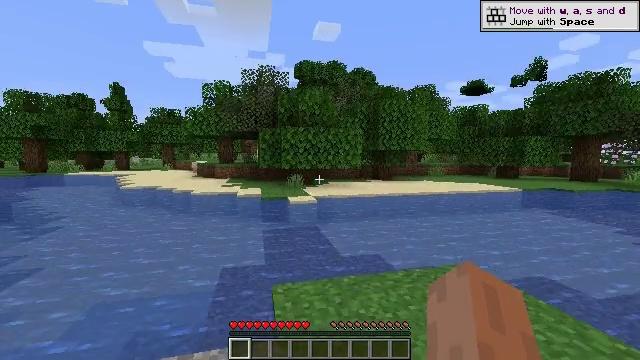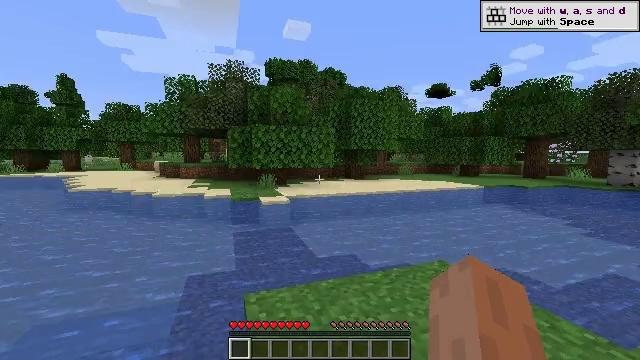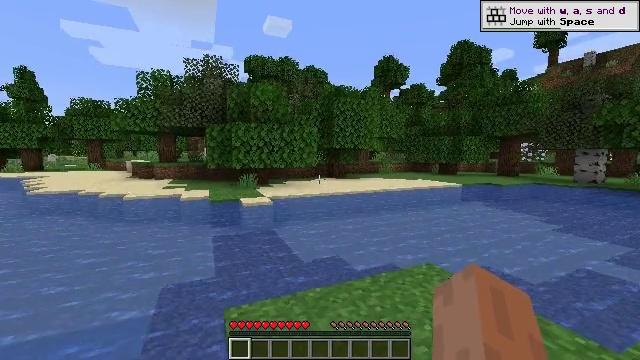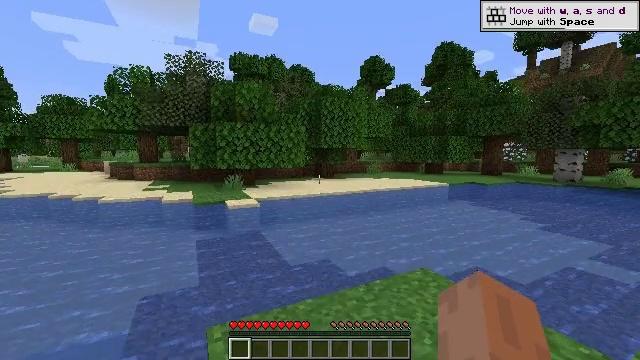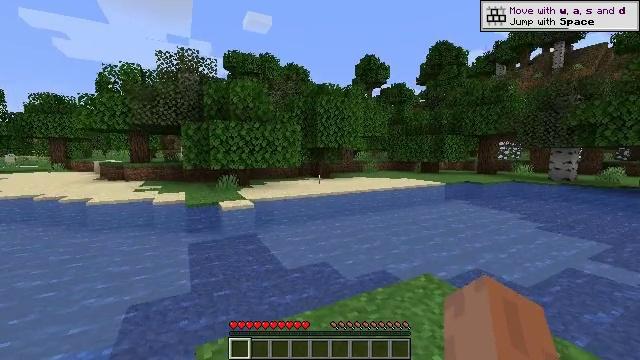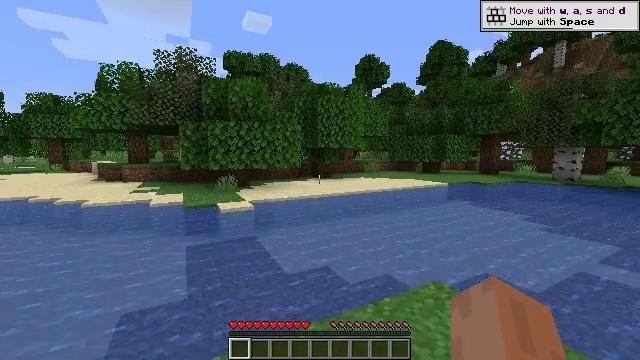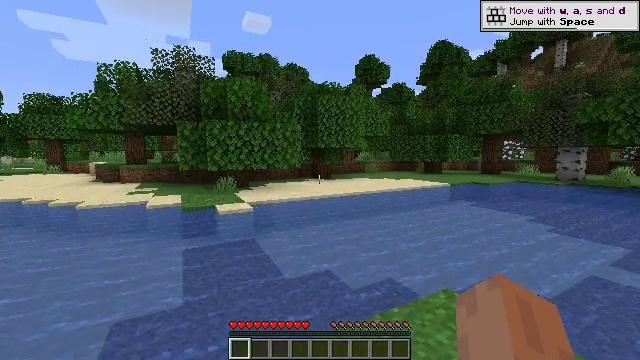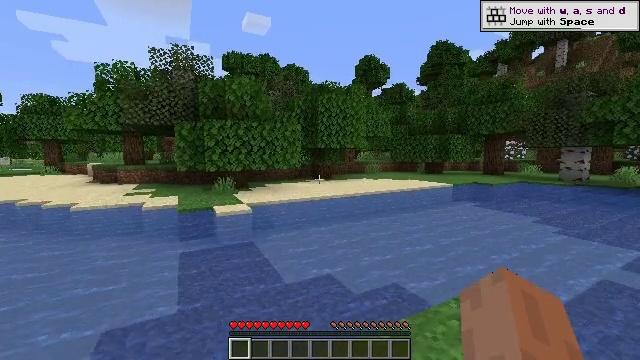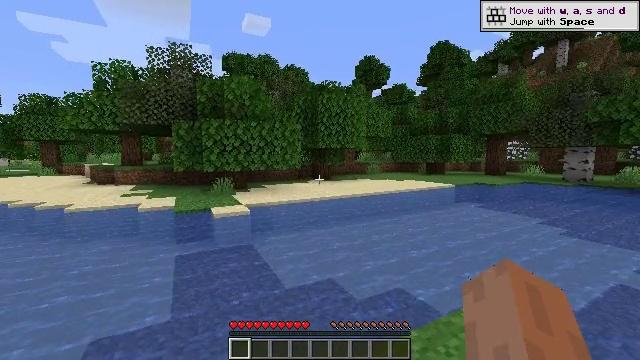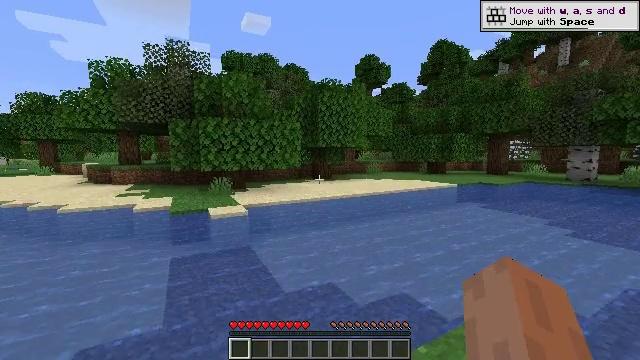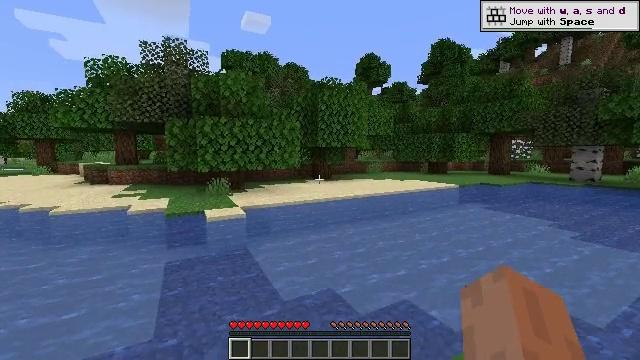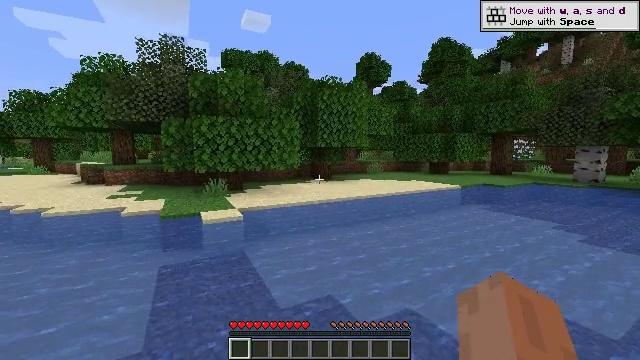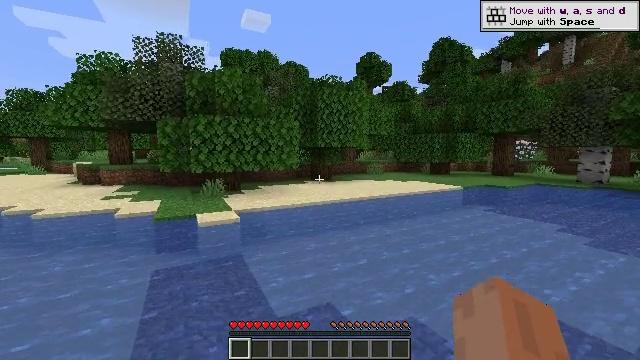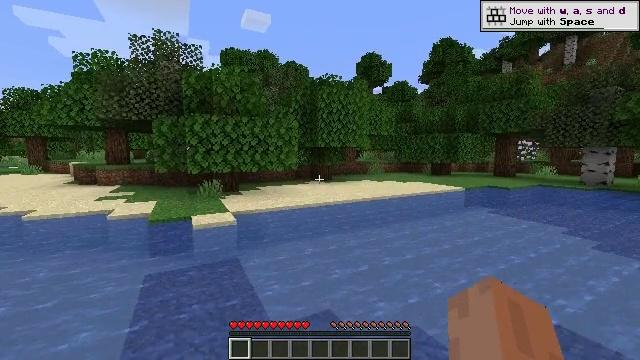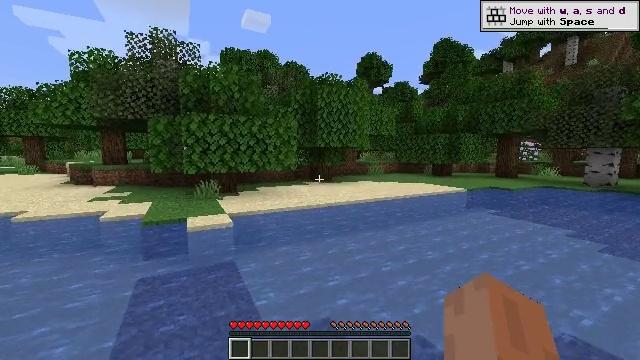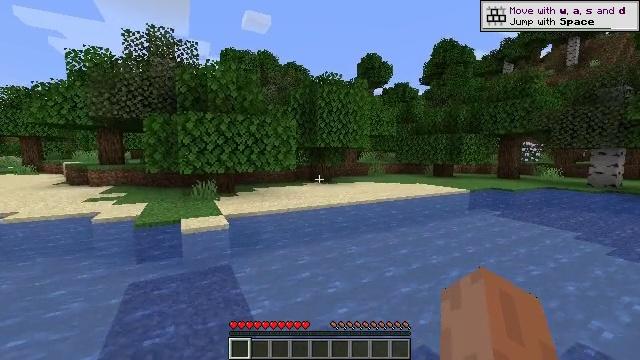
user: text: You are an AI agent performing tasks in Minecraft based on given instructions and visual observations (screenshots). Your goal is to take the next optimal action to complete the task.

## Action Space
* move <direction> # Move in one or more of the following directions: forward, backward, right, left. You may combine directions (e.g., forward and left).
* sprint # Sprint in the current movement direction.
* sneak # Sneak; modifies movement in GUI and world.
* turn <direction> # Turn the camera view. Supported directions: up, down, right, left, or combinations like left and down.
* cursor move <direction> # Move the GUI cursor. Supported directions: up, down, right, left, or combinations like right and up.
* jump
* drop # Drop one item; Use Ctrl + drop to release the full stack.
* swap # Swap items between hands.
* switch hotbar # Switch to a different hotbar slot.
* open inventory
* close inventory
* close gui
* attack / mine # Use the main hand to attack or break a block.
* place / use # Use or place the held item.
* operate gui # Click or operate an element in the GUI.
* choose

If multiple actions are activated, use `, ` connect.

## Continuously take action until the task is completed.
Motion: motion action
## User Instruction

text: Break the grass block.
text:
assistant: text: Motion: move forward, turn right
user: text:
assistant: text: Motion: move forward, turn right
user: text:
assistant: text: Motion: move forward, turn right
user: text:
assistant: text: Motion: move forward, turn right
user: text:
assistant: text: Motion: move forward
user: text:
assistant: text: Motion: move forward
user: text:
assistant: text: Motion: move forward
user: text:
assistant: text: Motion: move forward
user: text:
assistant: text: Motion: move forward
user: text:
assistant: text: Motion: move forward
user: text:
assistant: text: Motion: move forward
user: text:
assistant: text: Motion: move forward
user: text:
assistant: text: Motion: move forward
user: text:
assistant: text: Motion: move forward
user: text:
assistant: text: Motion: move forward
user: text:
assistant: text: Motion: move forward
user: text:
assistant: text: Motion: move forward
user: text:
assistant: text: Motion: move forward, turn left
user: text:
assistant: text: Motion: move forward, turn left
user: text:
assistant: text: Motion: move forward, turn left
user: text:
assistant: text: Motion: move forward, turn left
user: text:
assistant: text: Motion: move forward, turn left
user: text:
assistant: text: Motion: move forward
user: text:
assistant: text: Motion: move forward
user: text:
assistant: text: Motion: move forward
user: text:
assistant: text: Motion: move forward
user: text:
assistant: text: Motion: move forward
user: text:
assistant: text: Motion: move forward
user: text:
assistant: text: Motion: move forward
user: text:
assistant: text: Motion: move forward